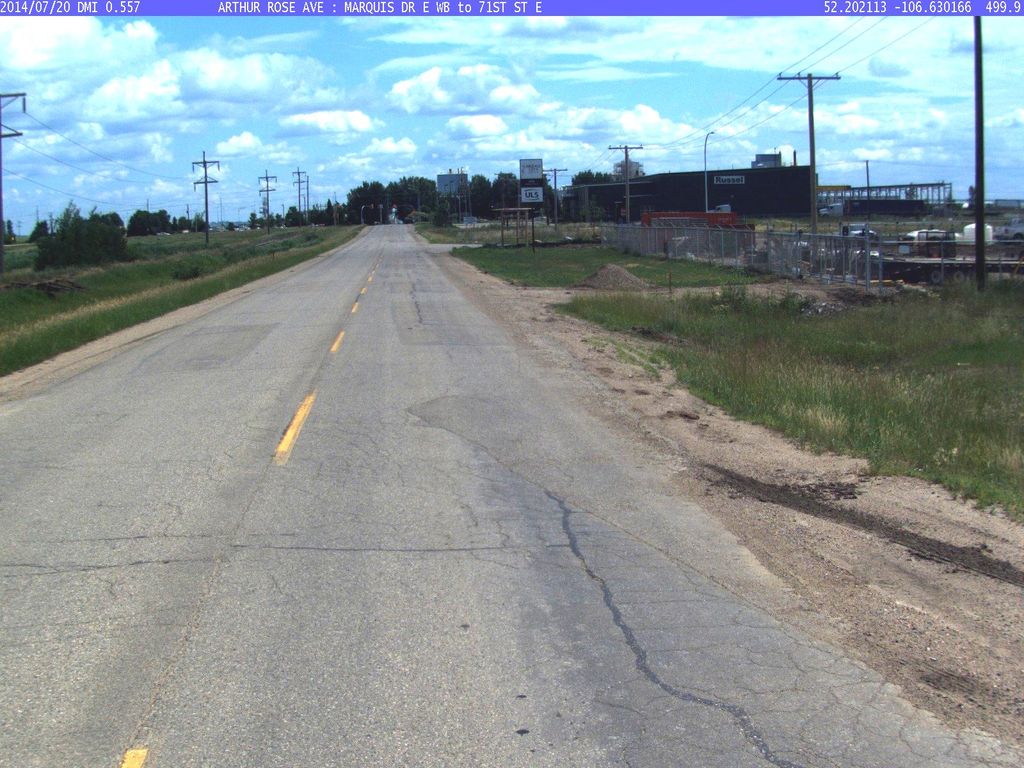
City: saskatoon